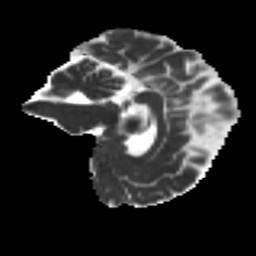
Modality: MD
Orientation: sagittal
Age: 34
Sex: female
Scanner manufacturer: ge
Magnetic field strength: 3 T
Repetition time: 7.8 s
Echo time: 0.0606 s